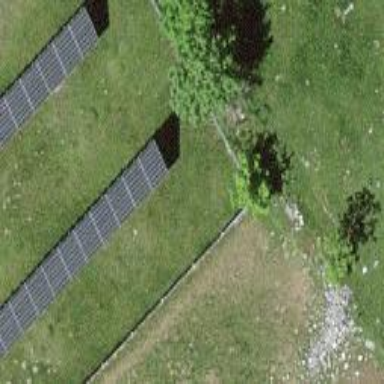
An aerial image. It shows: Solar power generator using photovoltaic panels.